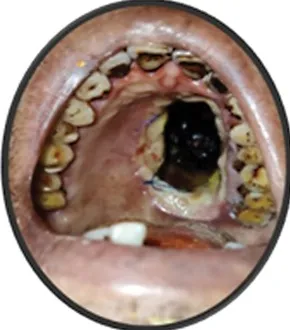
(B) Defect in left palate after debridement.
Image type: radiology (ct)